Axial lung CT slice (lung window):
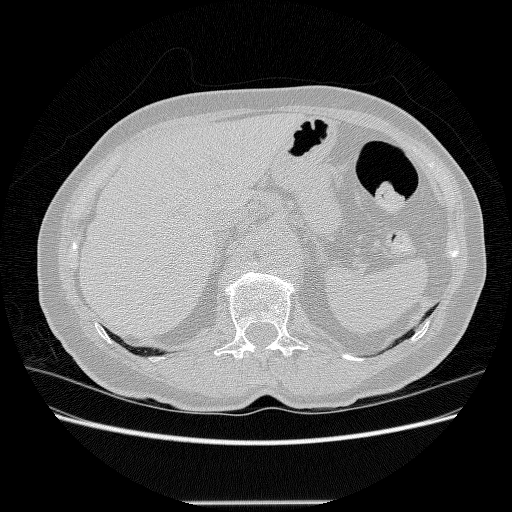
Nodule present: no